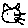
Label: cat